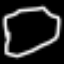
Label: octagon